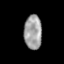
Tissue: prostate
Cell type: T cells
Senescence score: 0.3086
Nuclear area (px): 592
Mean DAPI intensity: 160.074